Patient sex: F
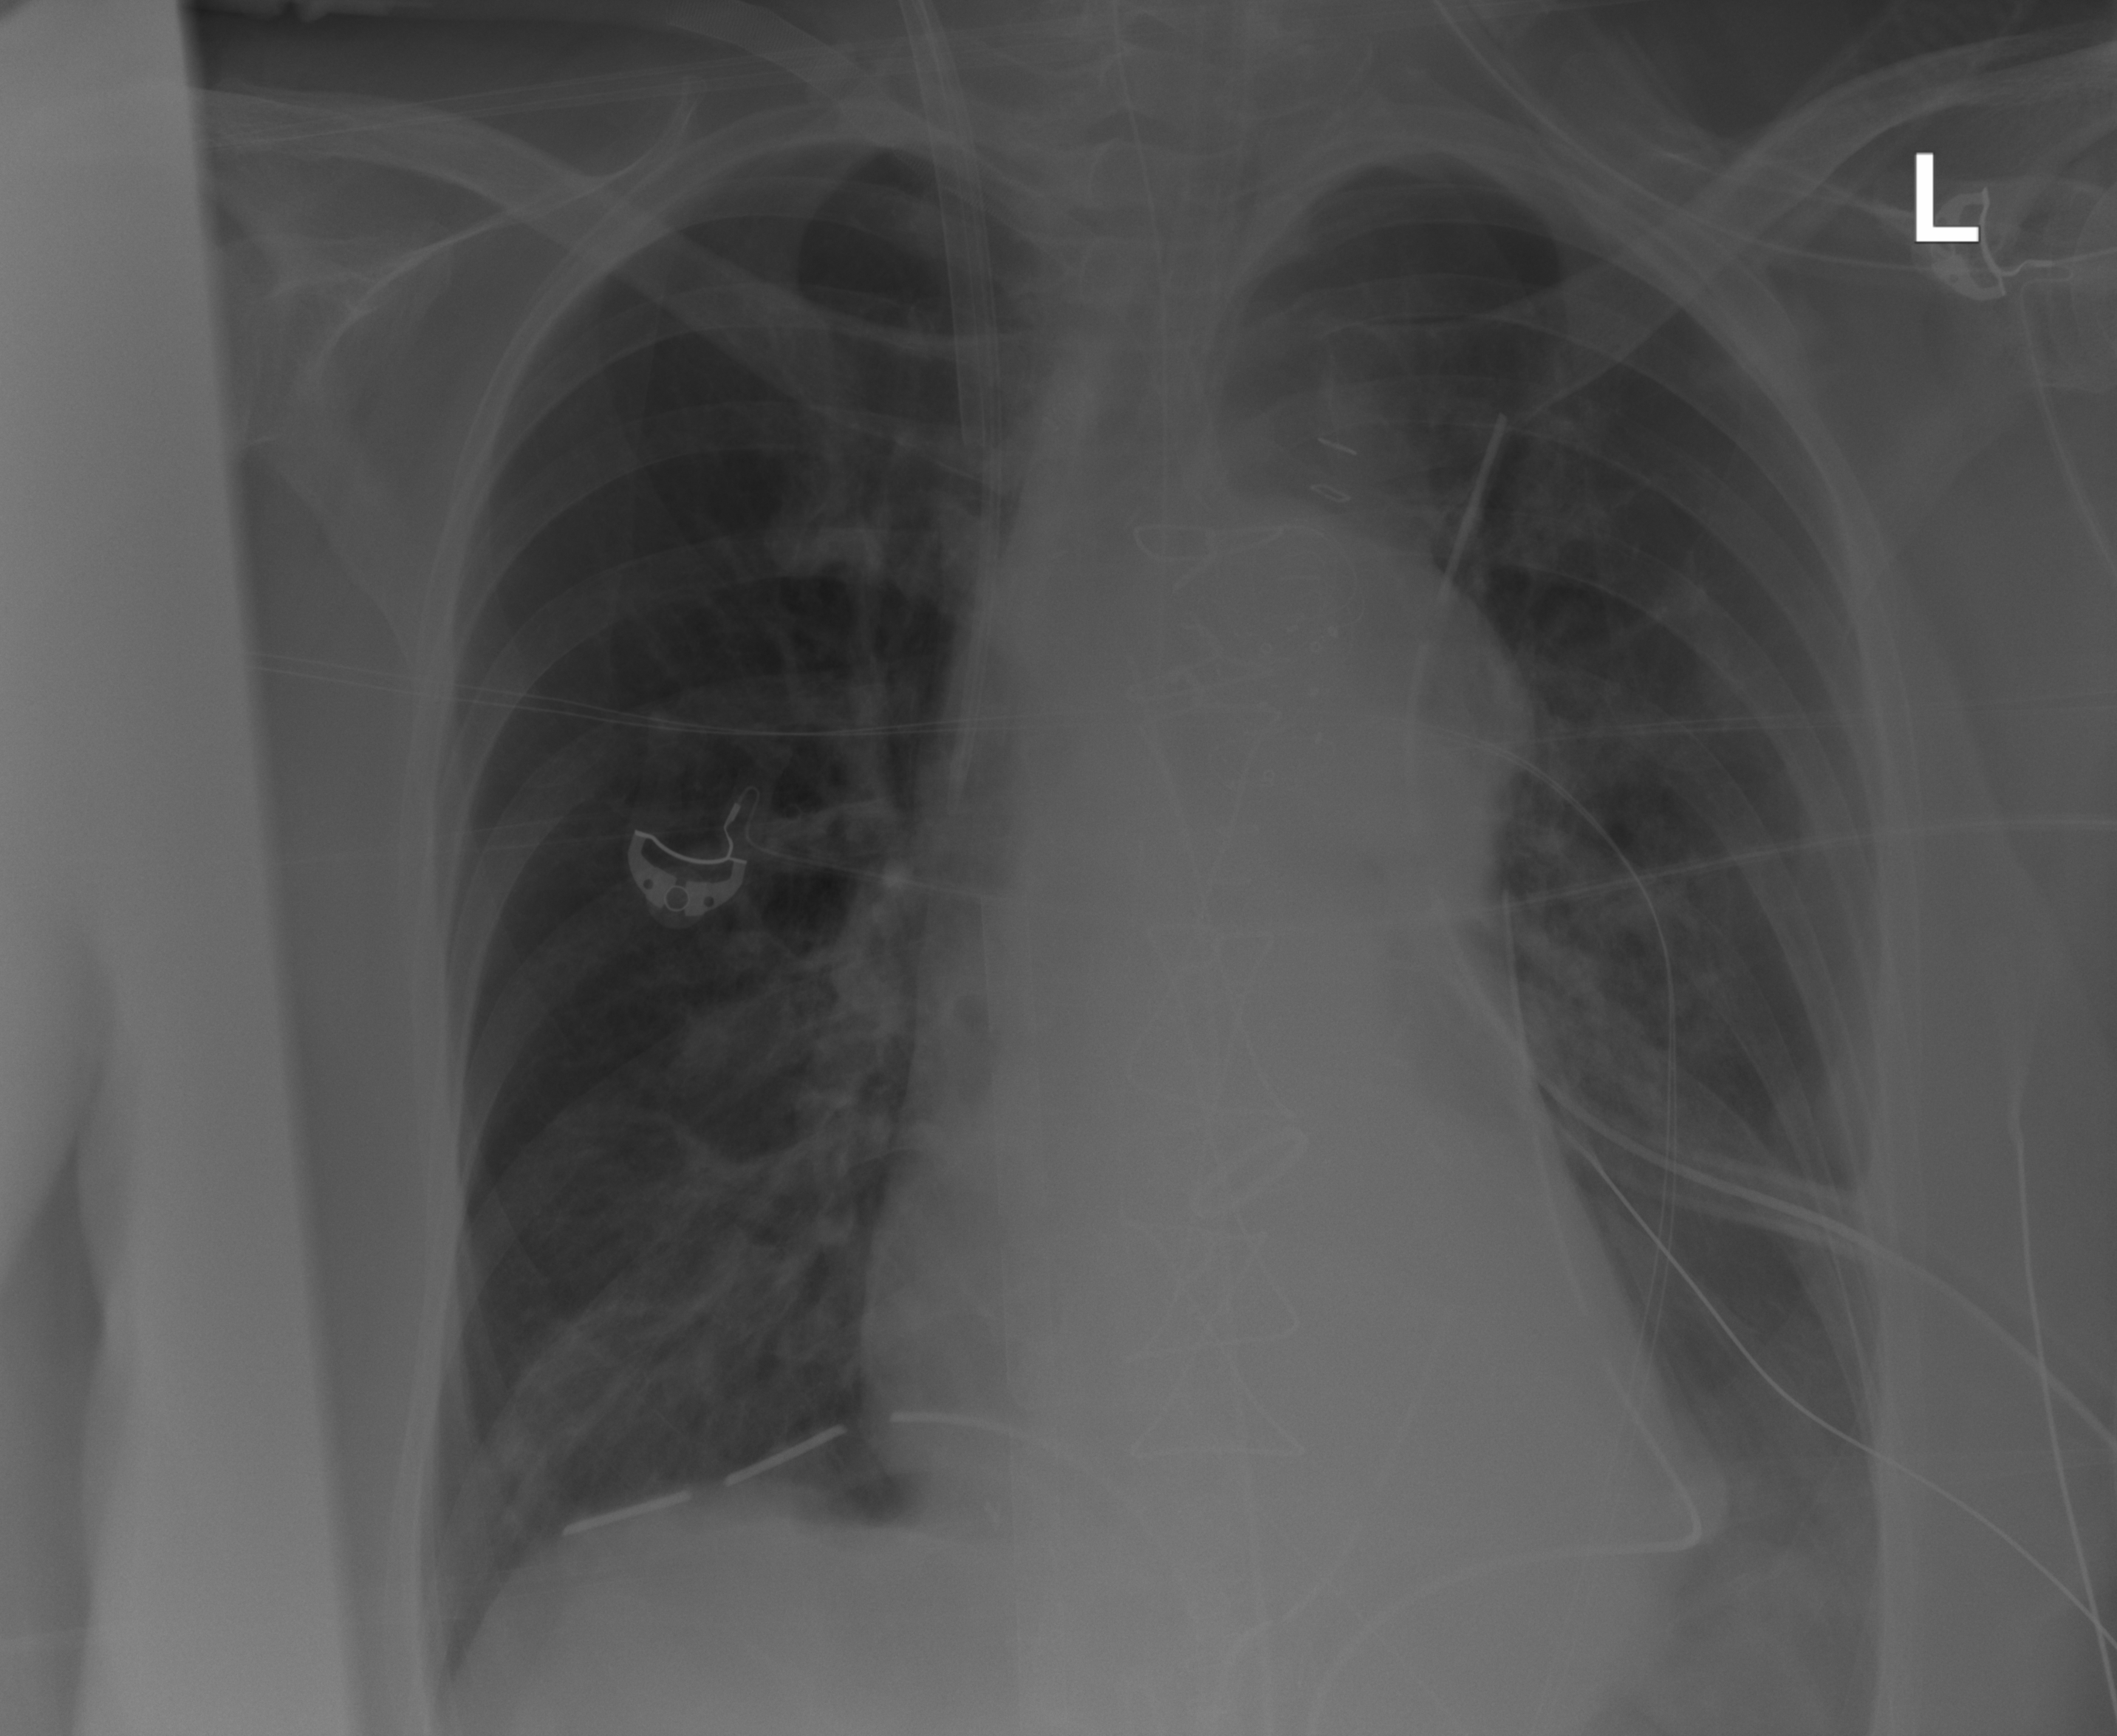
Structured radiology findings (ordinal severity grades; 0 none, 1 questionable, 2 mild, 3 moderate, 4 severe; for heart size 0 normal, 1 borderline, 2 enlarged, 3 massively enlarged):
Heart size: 1
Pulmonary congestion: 0
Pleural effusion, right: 0
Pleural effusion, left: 3
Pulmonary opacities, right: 0
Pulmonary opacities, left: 0
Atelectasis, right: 2
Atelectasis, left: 2